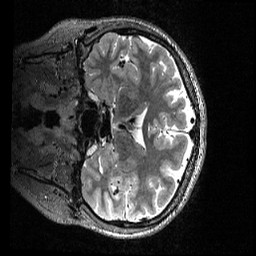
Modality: T2w
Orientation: coronal
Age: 32
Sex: female
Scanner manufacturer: siemens
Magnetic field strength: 3 T
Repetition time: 3.2 s
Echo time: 0.56 s